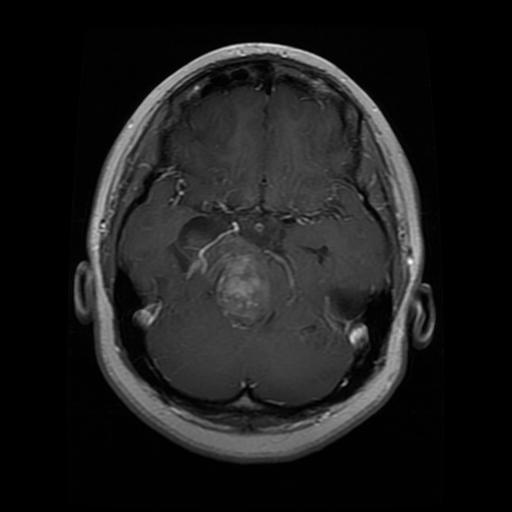
Label: glioma